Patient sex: F
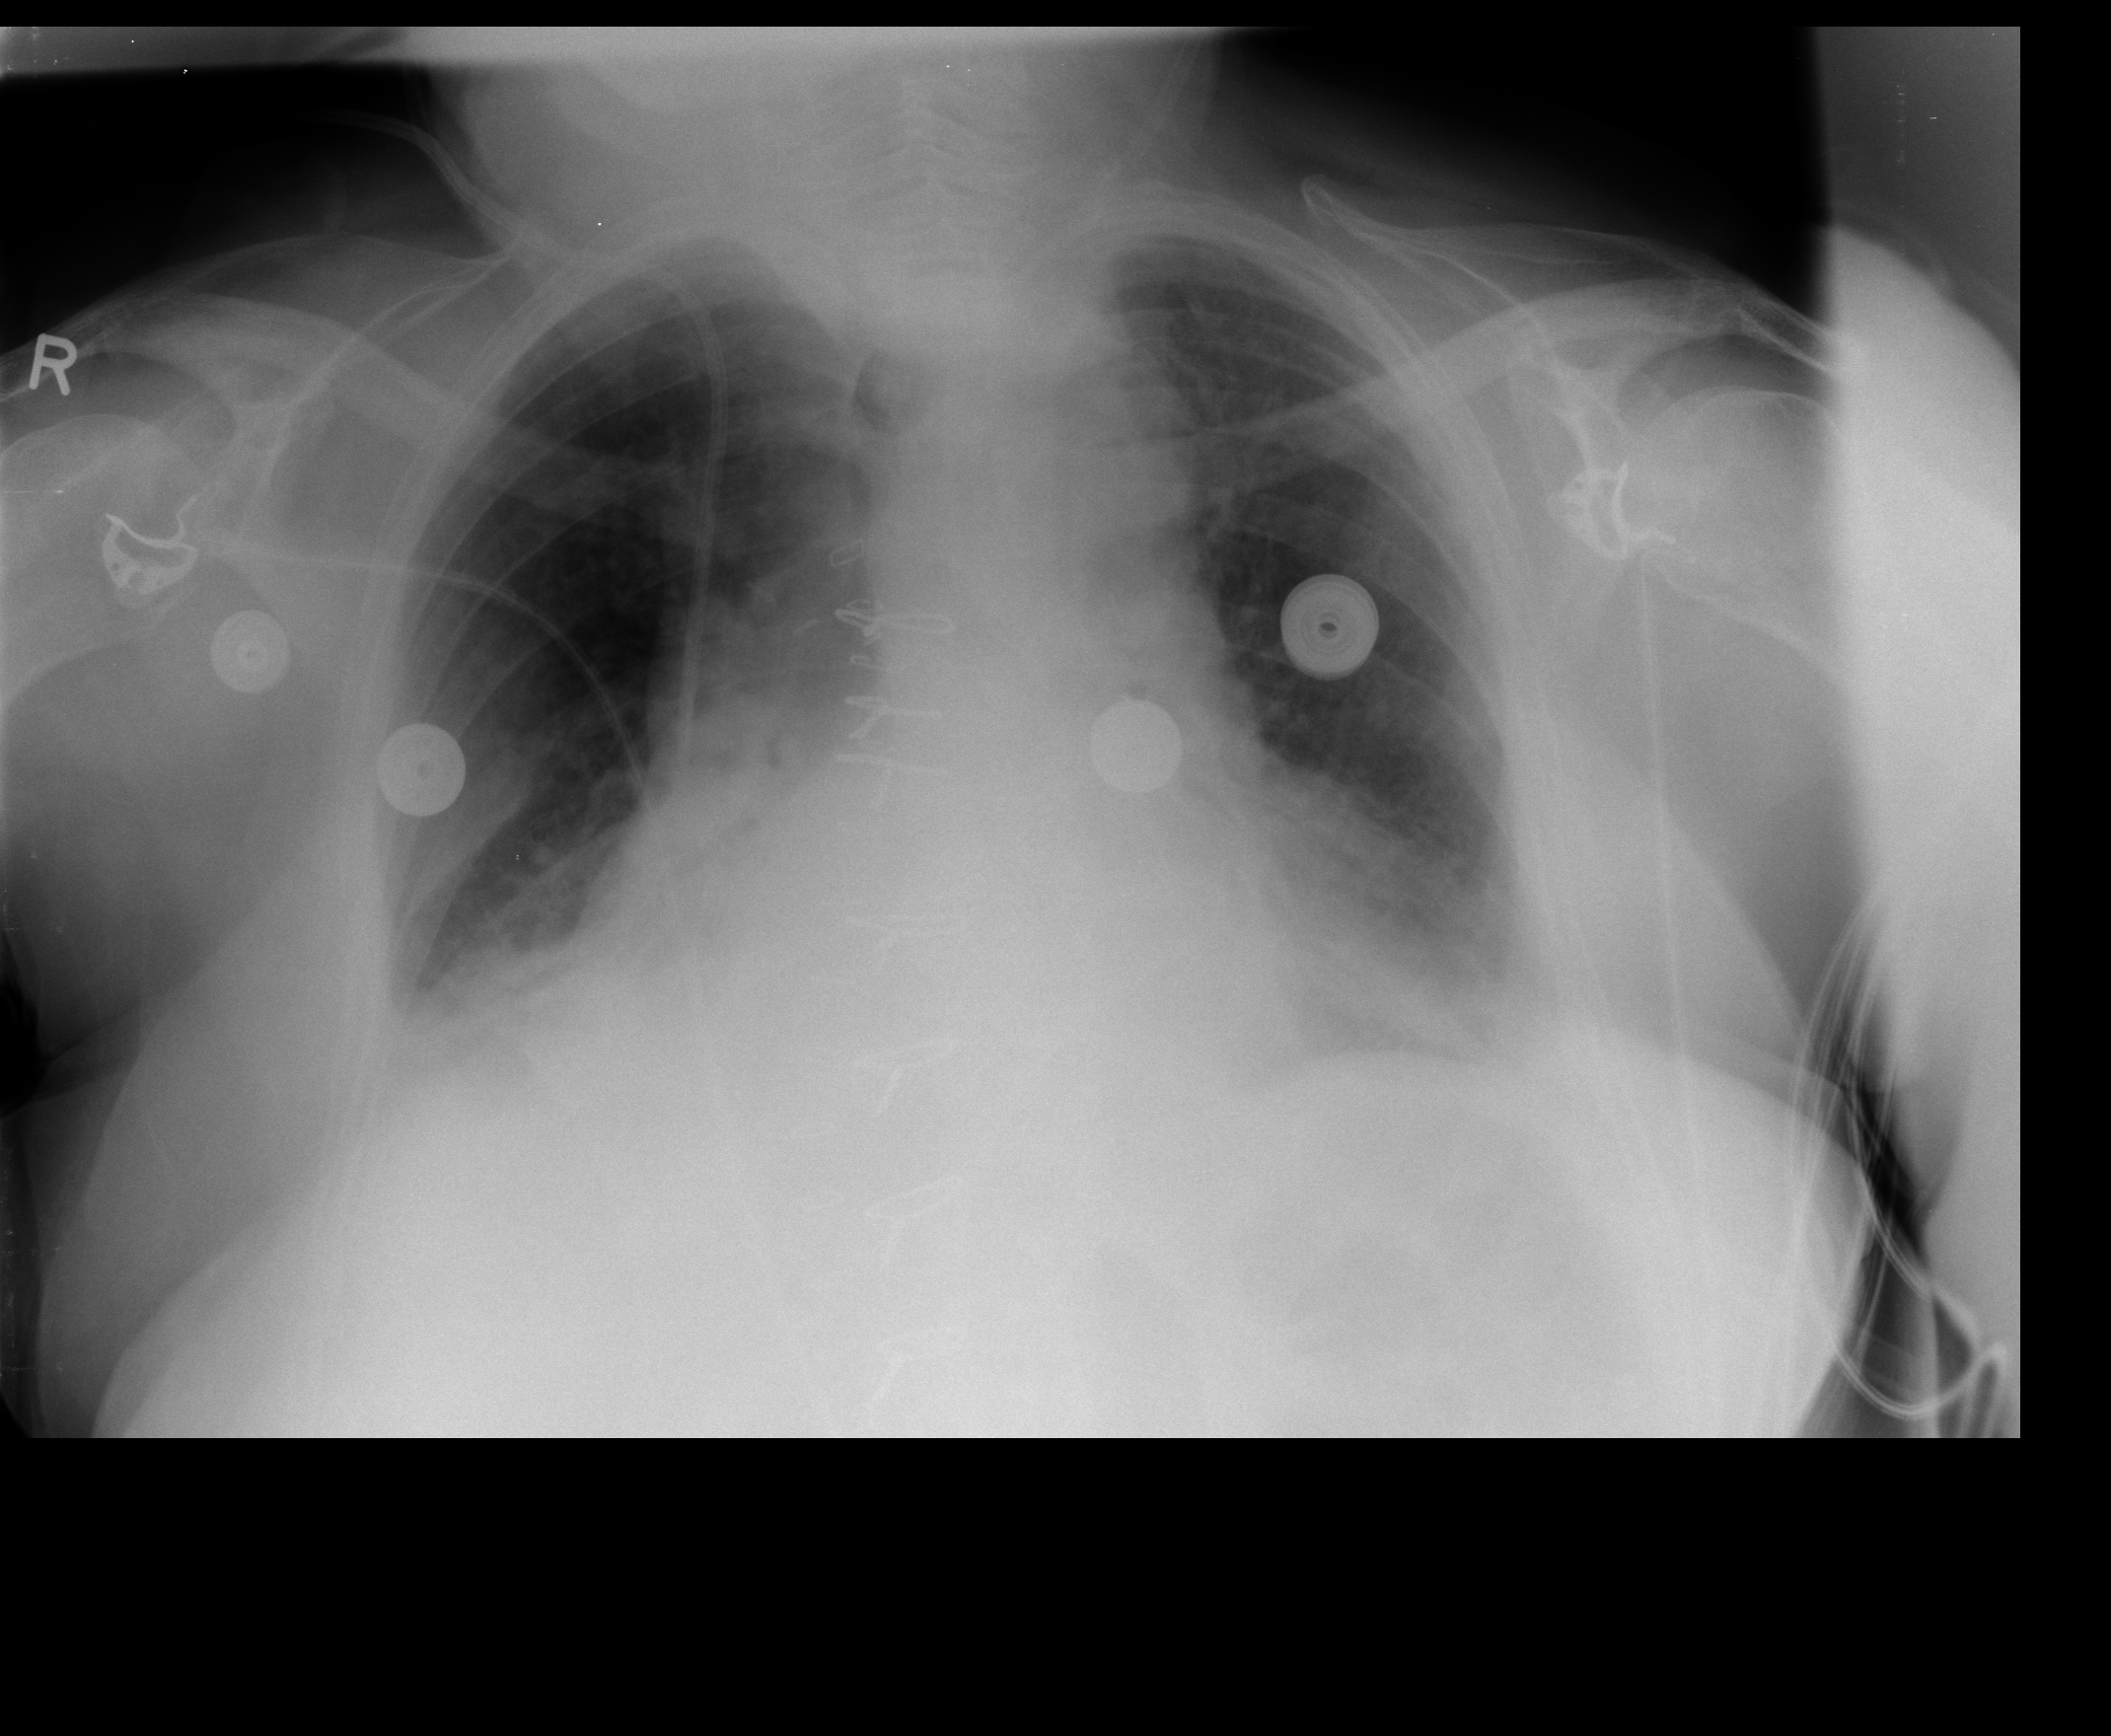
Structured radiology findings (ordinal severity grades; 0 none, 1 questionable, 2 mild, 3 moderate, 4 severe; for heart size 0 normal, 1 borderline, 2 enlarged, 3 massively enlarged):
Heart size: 2
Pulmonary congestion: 2
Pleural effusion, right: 2
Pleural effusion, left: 2
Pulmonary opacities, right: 0
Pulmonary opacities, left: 0
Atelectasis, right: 2
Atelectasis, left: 2